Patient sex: M
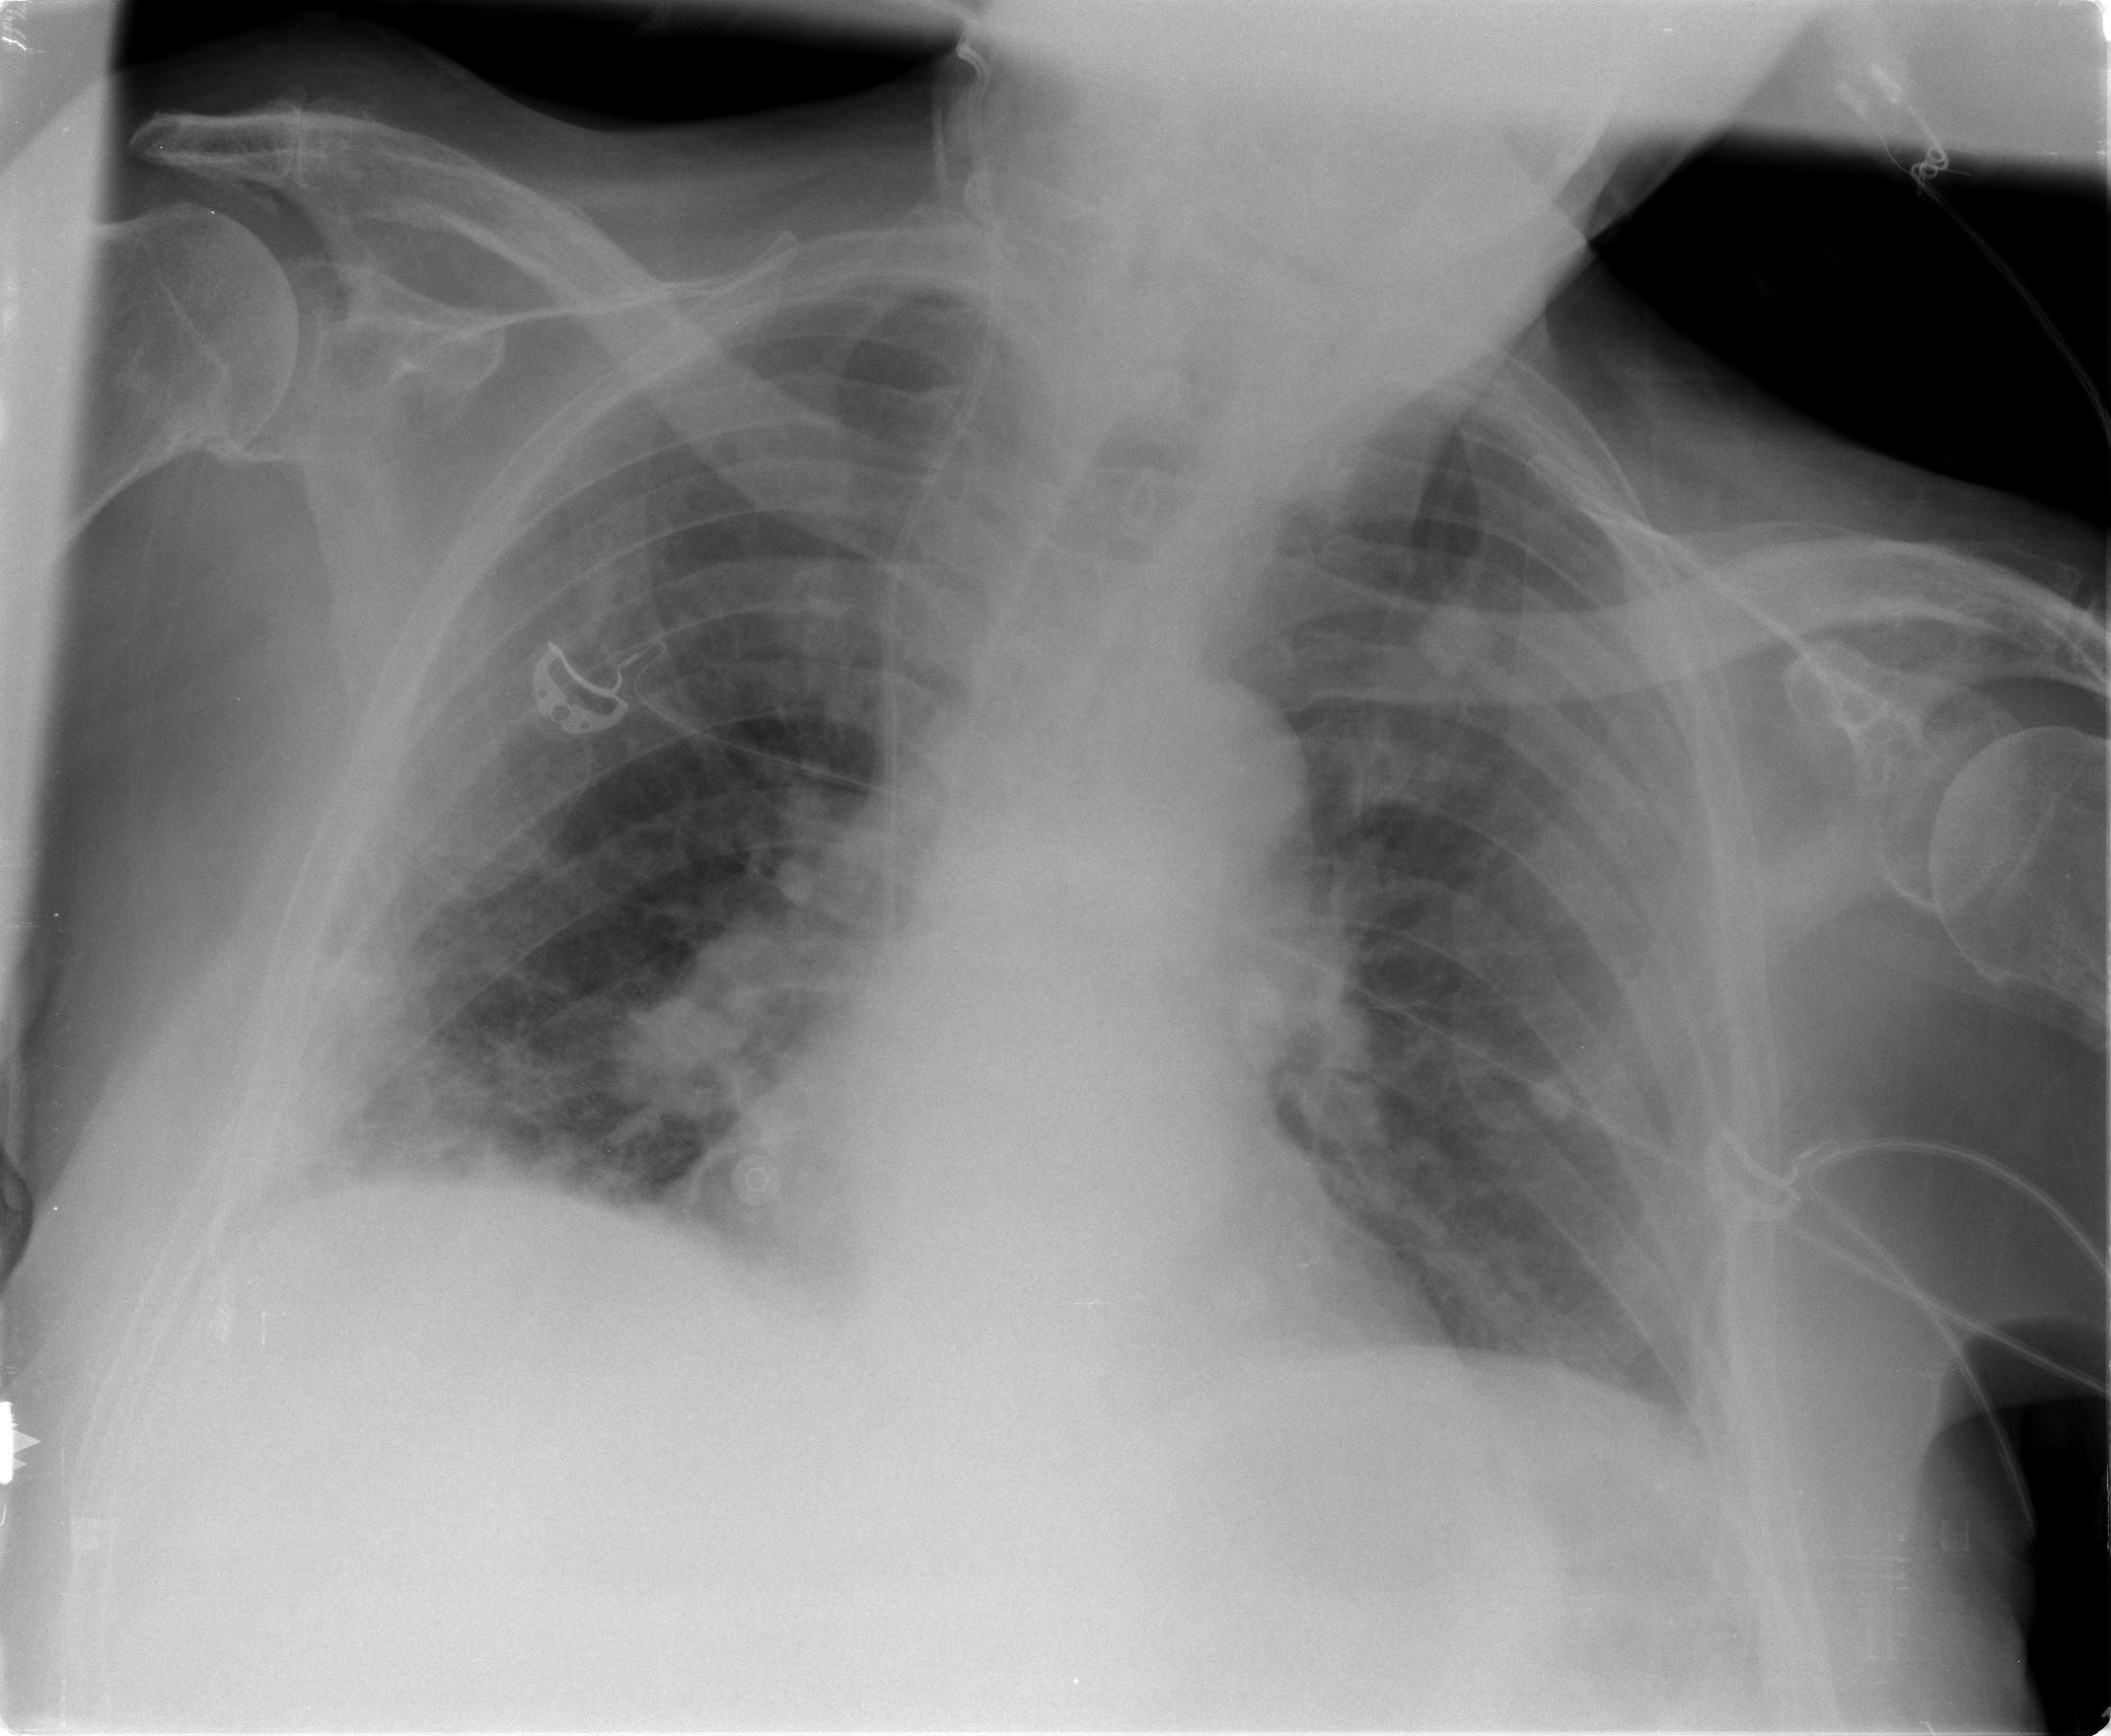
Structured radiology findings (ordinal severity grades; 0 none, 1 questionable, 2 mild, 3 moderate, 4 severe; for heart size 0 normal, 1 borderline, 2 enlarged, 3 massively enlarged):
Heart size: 2
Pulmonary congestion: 2
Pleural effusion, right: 1
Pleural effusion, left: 1
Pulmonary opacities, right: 1
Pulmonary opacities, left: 1
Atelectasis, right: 2
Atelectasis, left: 2